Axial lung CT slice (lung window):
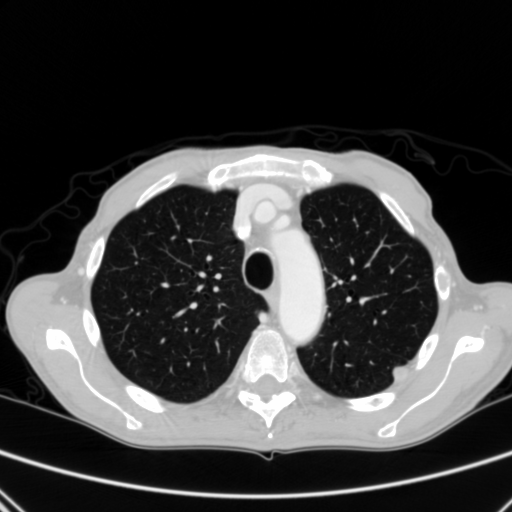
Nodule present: yes
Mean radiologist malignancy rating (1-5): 3.5